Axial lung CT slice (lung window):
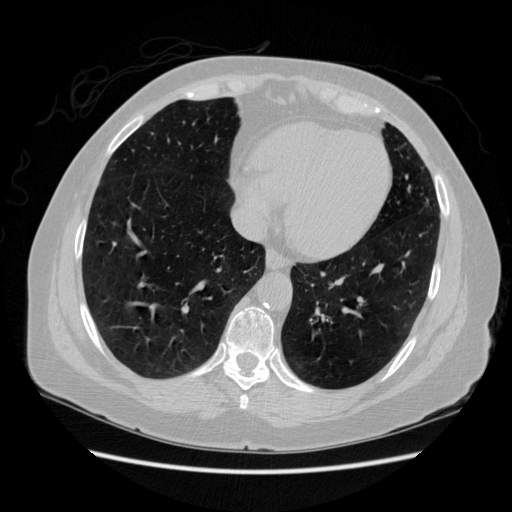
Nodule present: no